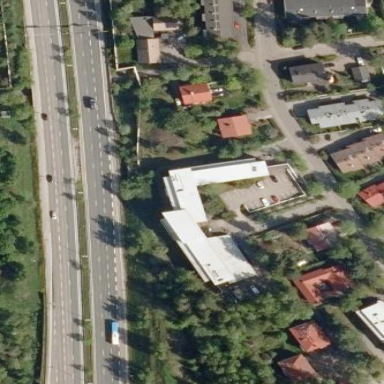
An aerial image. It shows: Office building.